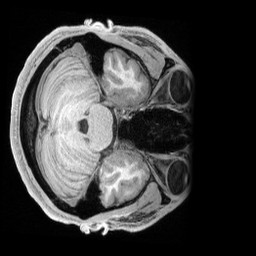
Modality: T1w
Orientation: axial
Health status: healthy
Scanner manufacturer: siemens
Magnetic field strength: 3 T
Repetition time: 2.4 s
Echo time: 0.00201 s